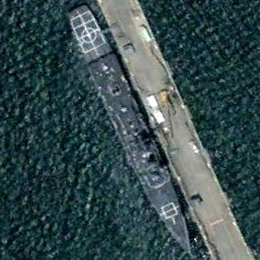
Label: cruiser